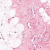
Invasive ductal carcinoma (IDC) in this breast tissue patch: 0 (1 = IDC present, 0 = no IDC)